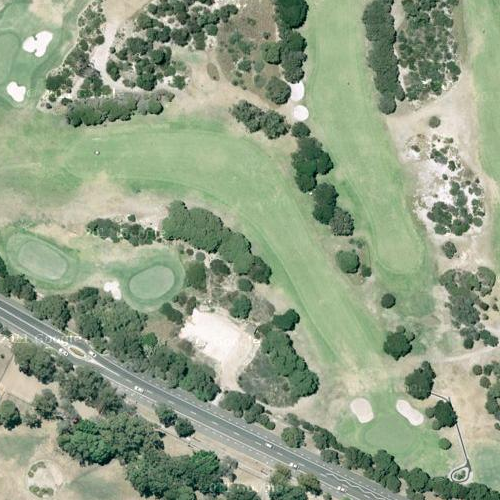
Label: sydney